Question: I am drawing a Trend chart(line) but in my case the legend Text is really big so it there any way that I can word wrap the text.

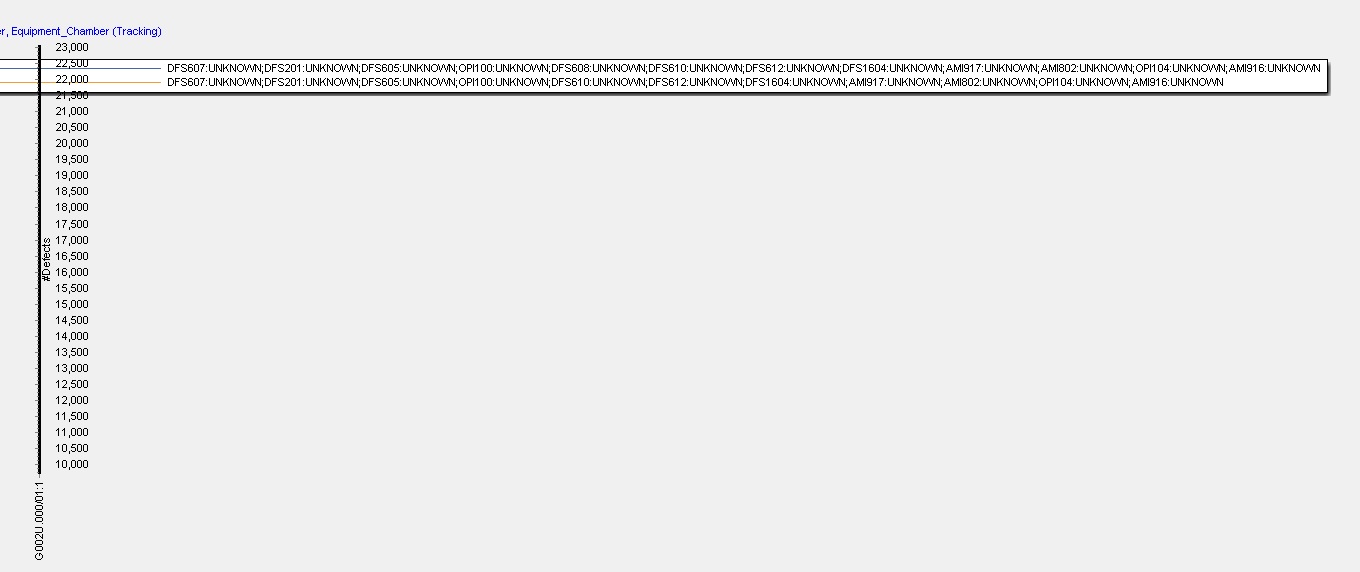
Answer: I think you can use the string functions that you can find in this <URL> to manipulate the titles of series and try to reduce their length. I have made a suggestion code that I think can help you achieve as you want:
'''
Private Sub Form_Load()
TChart1.Aspect.View3D = False
TChart1.AddSeries scLine
TChart1.AddSeries scLine
Dim i As Integer
TChart1.Series(0).AddXY 0, 30, "", clTeeColor
TChart1.Series(0).AddXY 10, 100, "", clTeeColor
TChart1.Series(1).AddXY 0, 50, "", clTeeColor
TChart1.Series(1).AddXY 50, 120, "", clTeeColor
TChart1.Series(0).Title = "DDDDAAAAFFFFLLLLRRRRSSSS"
TChart1.Series(1).Title = "AAAALLLLSSSSTTTTEEEERRRR"
SeriesTitleWarp TChart1.SeriesCount
End Sub
Private Sub SeriesTitleWarp(ByVal count As Long)
'Replace some chars of string title to ...
Dim i As Integer
For i = 0 To count - 1
'Calculate the size of string
Dim LenString As Integer
LenString = Len(TChart1.Series(i).Title)
'First replace the Left chars for ...
Dim TitleString As String
TitleString = TChart1.Series(i).Title
Mid$(TitleString, 10, 3) = "..."
'After cut the string
TitleString = Left(TitleString, 12)
'Assign new title to series.
TChart1.Series(i).Title = TitleString
Next i
End Sub
'''
Revising your requirements, I suggest you an other alternative that reduces the Legend Text, but the title of series remains intact. Could you please check if next code works as you want?
'''
Private Sub Form_Load()
TChart1.Aspect.View3D = False
TChart1.AddSeries scLine
TChart1.AddSeries scLine
Dim i As Integer
TChart1.Series(0).AddXY 0, 30, "", clTeeColor
TChart1.Series(0).AddXY 10, 100, "", clTeeColor
TChart1.Series(1).AddXY 0, 50, "", clTeeColor
TChart1.Series(1).AddXY 50, 120, "", clTeeColor
TChart1.Series(0).Title = "DDDDAAAAFFFFLLLLRRRRSSSS"
TChart1.Series(1).Title = "AAAALLLLSSSSTTTTEEEERRRR"
' TChart1.Legend.ShapeBounds.Right = 100
TChart1.Legend.Left = 100
TChart1.Legend.CustomPosition = True
TChart1.Legend.Width = 100
End Sub
Private Sub TChart1_OnGetLegendText(ByVal LegendStyle As Long, ByVal ValueIndex As Long, LegendText As String)
If ValueIndex <> -1 Then
'Calculate the size of string
Dim LenString As Integer
LenString = Len(TChart1.Series(ValueIndex).Title)
'First replace the Left chars for ...
Dim TitleString As String
TitleString = TChart1.Series(ValueIndex).Title
Mid$(TitleString, 10, 3) = "..."
'After cut the string
TitleString = Left(TitleString, 12)
'Assign new text to LegendText
LegendText = TitleString
End If
End Sub
'''
I hope will helps.
Thanks.